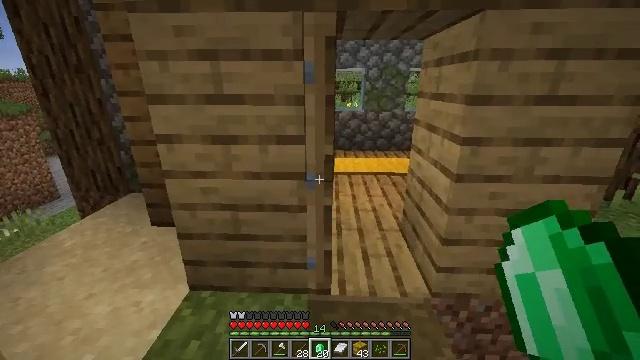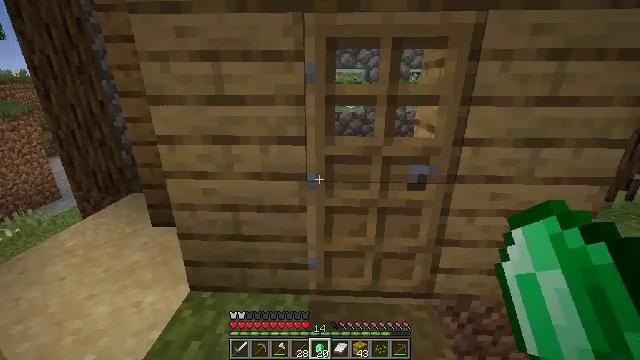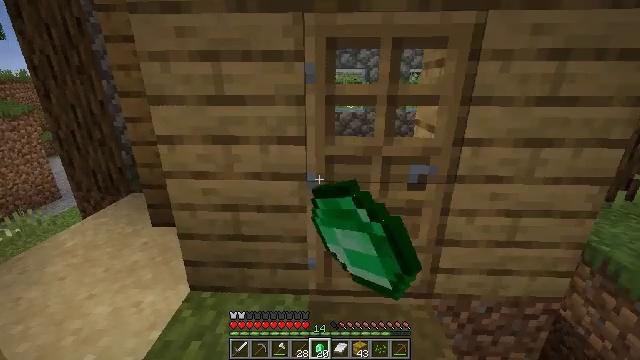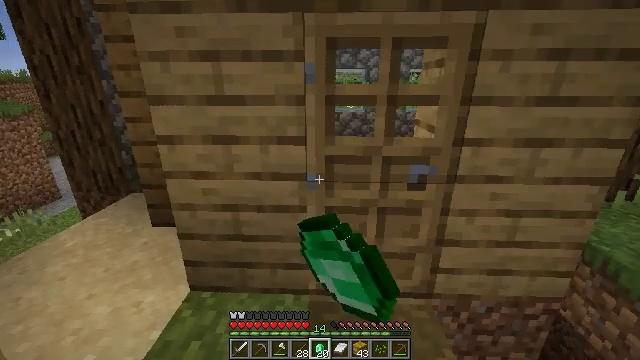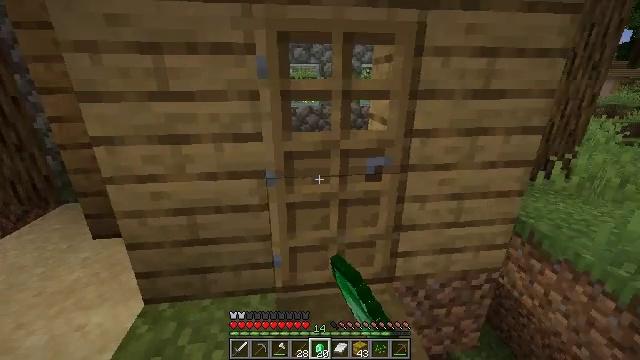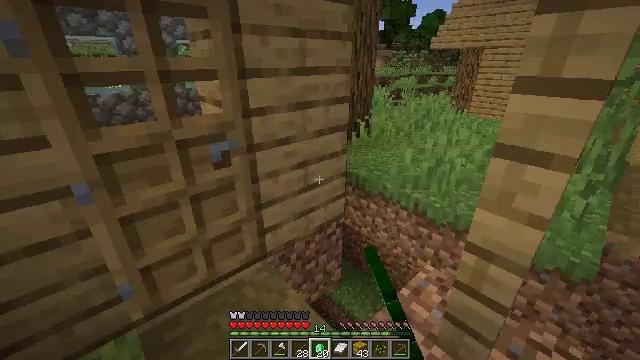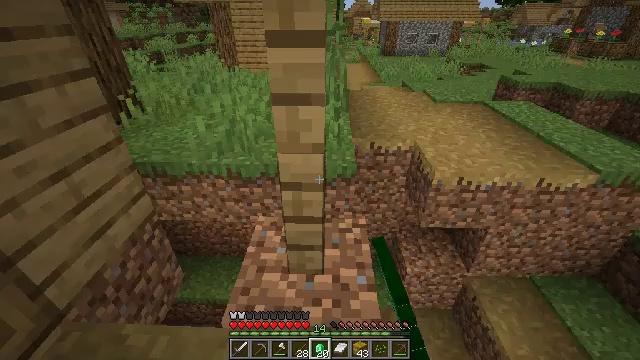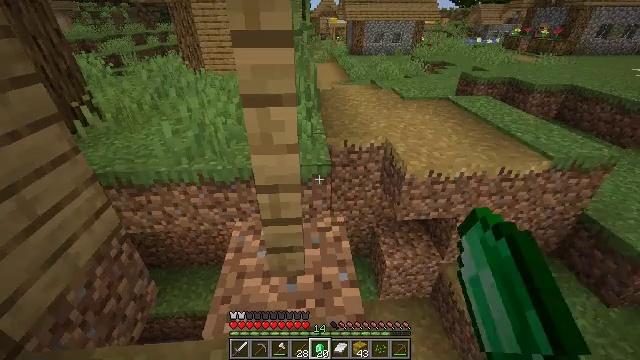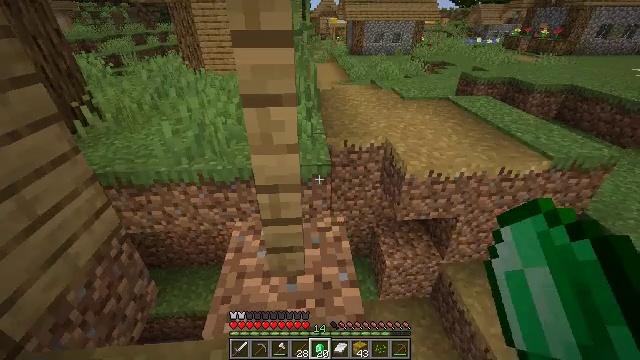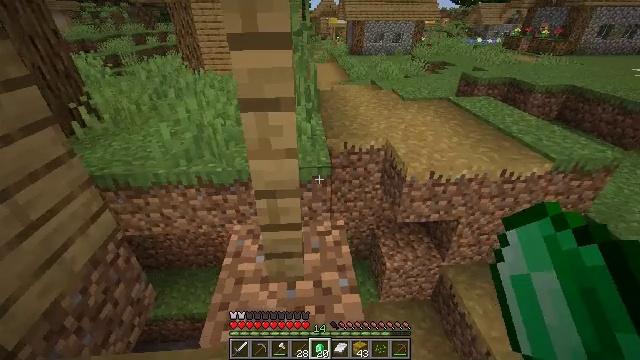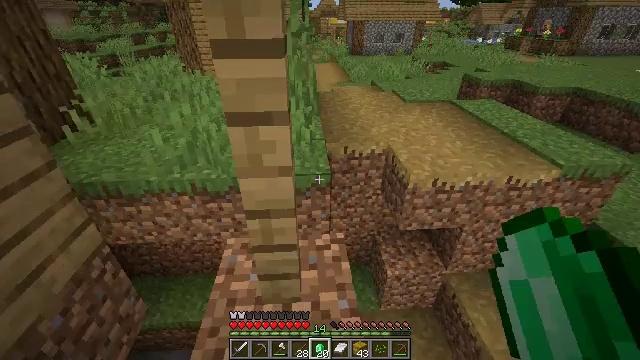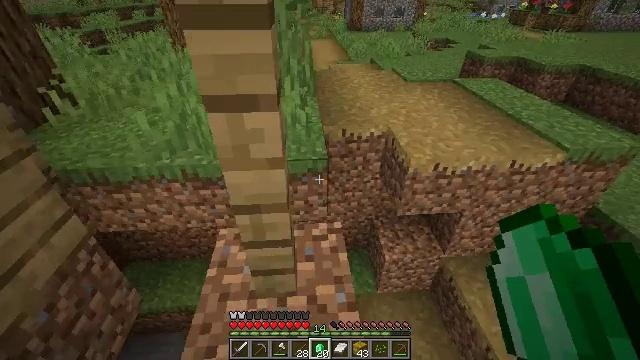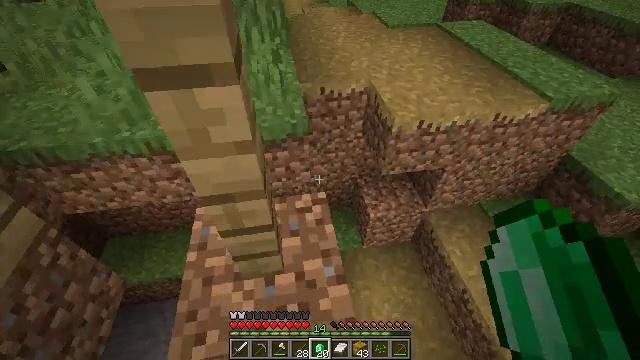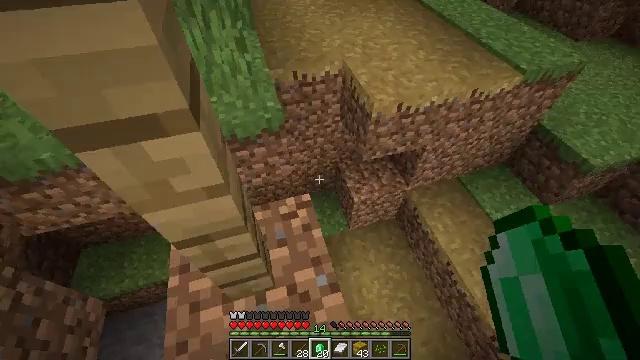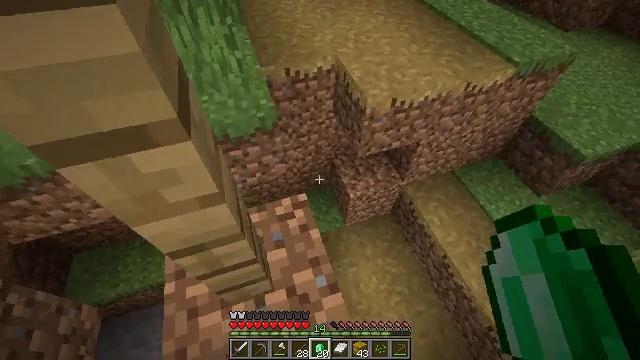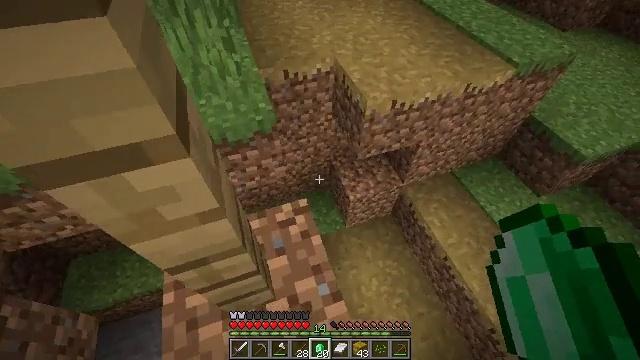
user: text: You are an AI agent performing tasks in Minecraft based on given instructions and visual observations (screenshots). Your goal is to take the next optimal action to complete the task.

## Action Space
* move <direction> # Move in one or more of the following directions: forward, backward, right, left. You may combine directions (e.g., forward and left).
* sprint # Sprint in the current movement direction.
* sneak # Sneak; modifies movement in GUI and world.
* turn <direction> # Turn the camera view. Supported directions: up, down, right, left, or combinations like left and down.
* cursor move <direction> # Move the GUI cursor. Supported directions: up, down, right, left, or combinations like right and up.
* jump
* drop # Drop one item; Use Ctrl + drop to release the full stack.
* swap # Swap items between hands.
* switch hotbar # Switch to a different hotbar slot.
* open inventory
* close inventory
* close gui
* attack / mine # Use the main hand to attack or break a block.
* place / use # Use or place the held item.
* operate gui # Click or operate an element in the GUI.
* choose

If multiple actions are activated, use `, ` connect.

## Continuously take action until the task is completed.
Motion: motion action
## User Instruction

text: Interact with the crafting table to make a crossbow.
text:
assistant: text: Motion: use / place
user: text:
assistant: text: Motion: use / place
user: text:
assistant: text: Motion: no_op
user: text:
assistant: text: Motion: turn right and down
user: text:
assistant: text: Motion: turn right and down
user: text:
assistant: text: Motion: turn right and down
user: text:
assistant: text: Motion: turn right
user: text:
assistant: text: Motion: no_op
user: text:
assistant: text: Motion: move forward
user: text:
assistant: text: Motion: move forward
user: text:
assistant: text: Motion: move forward, turn down
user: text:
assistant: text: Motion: move forward, turn right and down
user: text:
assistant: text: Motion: turn right and down
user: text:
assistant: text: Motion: turn right and down
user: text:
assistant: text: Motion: sneak
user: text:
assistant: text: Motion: sneak
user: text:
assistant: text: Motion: sneak, turn left and up
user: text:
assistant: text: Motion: move right, sneak, turn left and up
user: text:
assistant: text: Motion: move right, sneak, turn left and up
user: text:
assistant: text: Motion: sneak, turn left and up
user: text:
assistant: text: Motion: sneak, turn left
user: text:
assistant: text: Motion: move back, sneak
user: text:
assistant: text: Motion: move back and move left, sneak
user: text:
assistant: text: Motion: move back and move left, sneak
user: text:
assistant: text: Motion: move left, sneak
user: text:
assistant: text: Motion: move left, sneak, turn right and up
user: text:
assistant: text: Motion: move left, sneak, turn right
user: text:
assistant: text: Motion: move back and move left
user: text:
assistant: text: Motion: move back and move left, turn right
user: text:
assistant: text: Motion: move back and move left, turn right